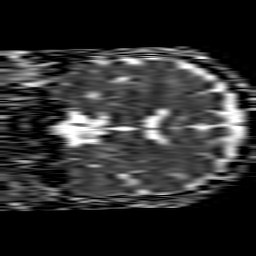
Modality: ADC
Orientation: coronal
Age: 39
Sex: male
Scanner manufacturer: philips
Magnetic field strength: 1.5 T
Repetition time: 4.268 s
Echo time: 0.1082 s